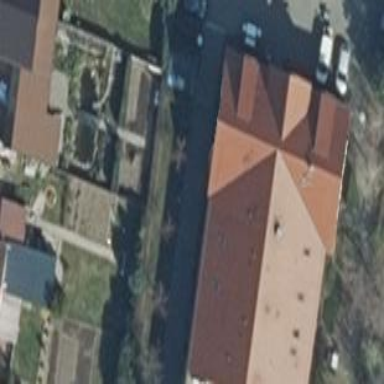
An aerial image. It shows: Apartment building with gabled roof made of red roof tiles. The roof tiles are placed along the roof orientation.